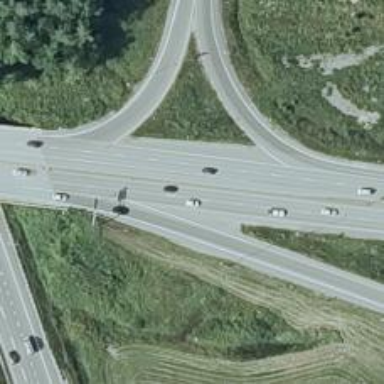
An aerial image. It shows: Primary highway.